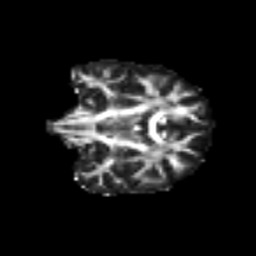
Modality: FA
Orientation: coronal
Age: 49
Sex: female
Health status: ill
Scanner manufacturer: siemens
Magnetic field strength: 3 T
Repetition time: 8.7 s
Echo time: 0.11 s